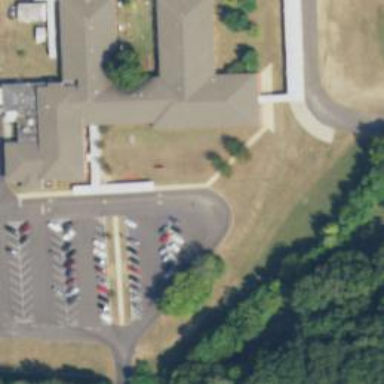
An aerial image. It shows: Parking space.